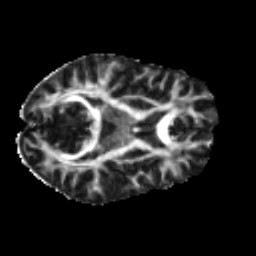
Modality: FA
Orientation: axial
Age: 37
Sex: male
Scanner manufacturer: ge
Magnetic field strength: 3 T
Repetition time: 7.8 s
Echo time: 0.0607 s